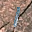
Label: 1